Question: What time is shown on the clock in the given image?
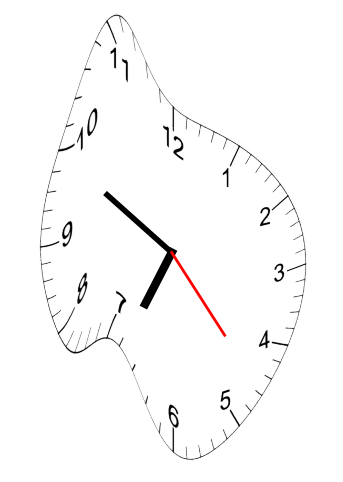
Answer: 06:49:23